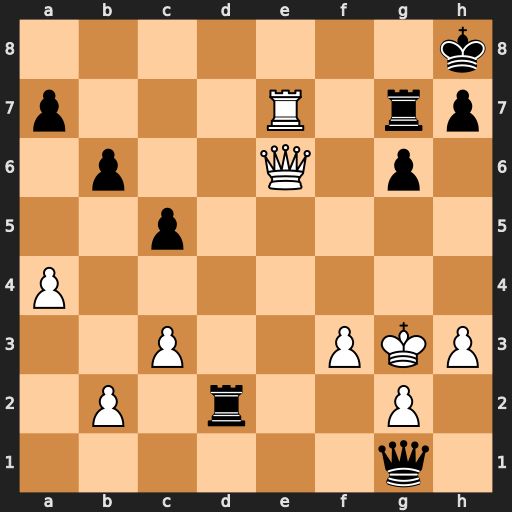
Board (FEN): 7k/p3R1rp/1p2Q1p1/2p5/P7/2P2PKP/1P1r2P1/6q1
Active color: w
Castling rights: -
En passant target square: -
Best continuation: Re8+ Rg8 Qxg8#